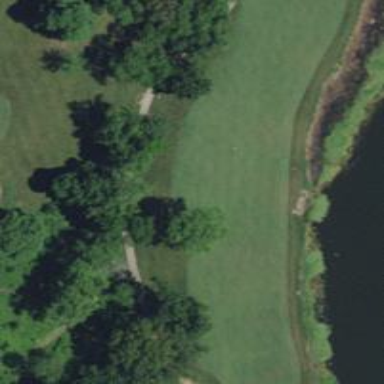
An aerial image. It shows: View of golf hole.